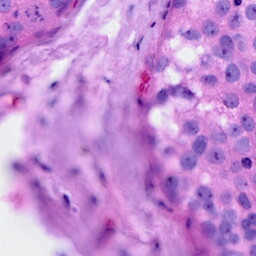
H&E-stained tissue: Breast